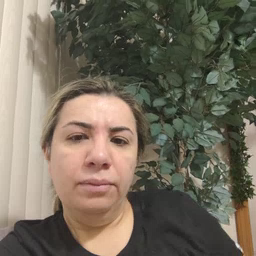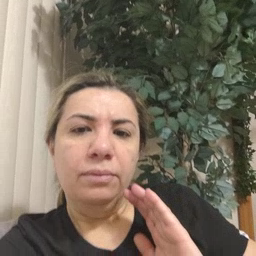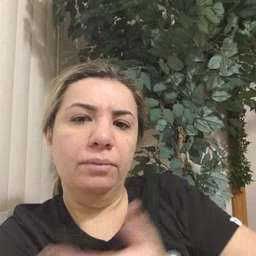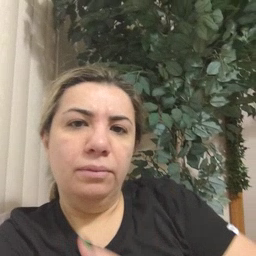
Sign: weus